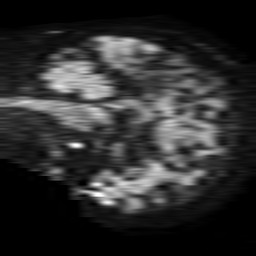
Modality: TRACE
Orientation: sagittal
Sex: female
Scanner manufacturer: philips
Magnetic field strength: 1.5 T
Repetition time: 4.6 s
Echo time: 0.08631 s